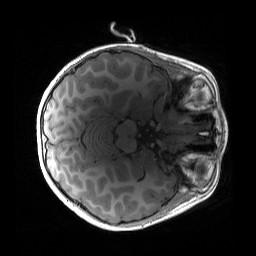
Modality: T1w
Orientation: axial
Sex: male
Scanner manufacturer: siemens
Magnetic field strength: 3 T
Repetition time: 1.9 s
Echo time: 0.00243 s